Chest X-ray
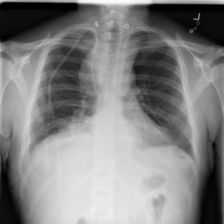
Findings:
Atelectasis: negative
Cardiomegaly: negative
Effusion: negative
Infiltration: negative
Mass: positive
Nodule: negative
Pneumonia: negative
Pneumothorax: negative
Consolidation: negative
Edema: negative
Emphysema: negative
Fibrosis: negative
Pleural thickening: negative
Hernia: negative